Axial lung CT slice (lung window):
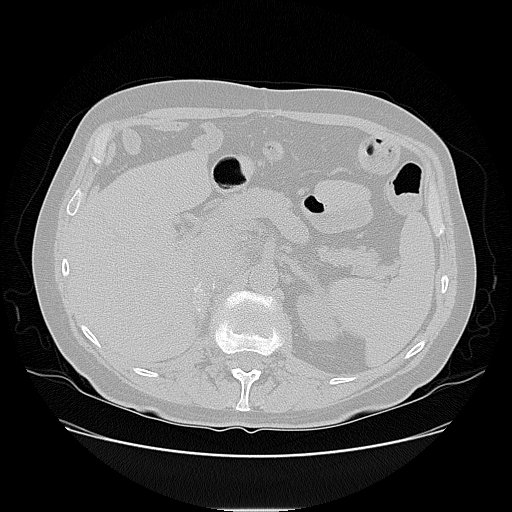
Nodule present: no